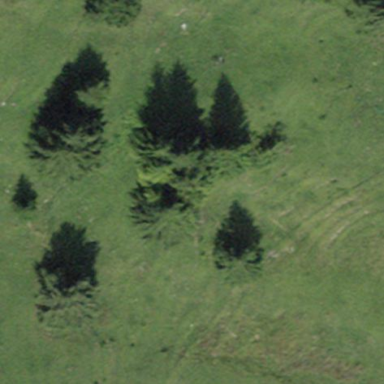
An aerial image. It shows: Forest area.